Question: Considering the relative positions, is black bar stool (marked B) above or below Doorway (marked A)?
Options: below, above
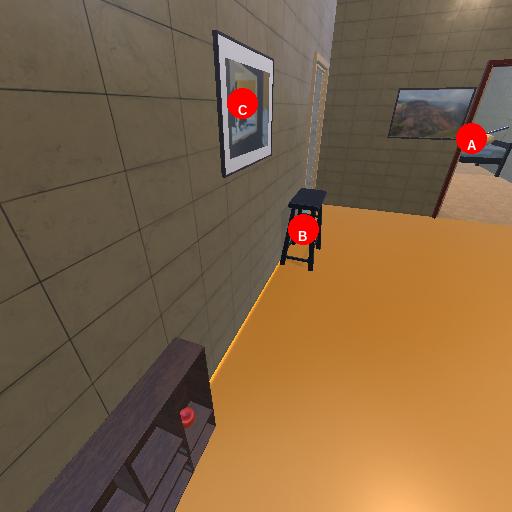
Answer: below